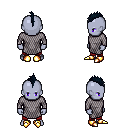
a pixel art fantasy rpg character, male body template, dark elf, purple skin, chain mail, red pants, raven mohawk hairstyle, gold boots, four views (front, back, left, right), 2x2 character sprite sheet, small pixel art, hard edges, no anti-aliasing